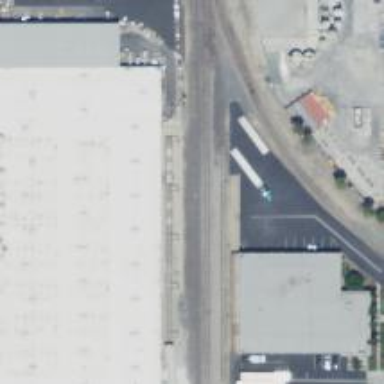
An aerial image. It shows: Abandoned railway yard.